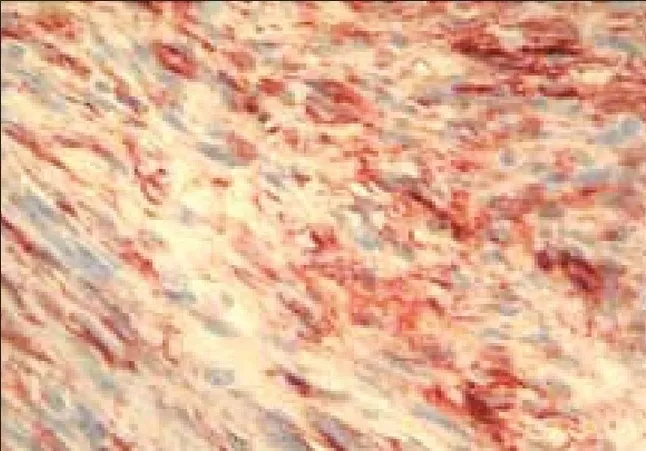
Immunohistochemical appearance (x40 100 HE).
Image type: pathology (immunostaining)